Question: I have a question regarding Kivy listview and Pandas dataframes. Specifically how to list data from .xlsx to listview of kivy and then lets say delete selected entry.This is my main code:
'''
import pandas
from kivy.app import App
from kivy.uix.boxlayout import BoxLayout
from kivy.properties import ObjectProperty
from kivy.uix.listview import ListItemButton
class ItemsListItemButton(ListItemButton):
pass
class QuestionDb(BoxLayout):
items_list = ObjectProperty()
def dataframe(self):
df = pandas.read_excel("items.xlsx")
return df
class QuestionApp(App):
def build(self):
return QuestionDb()
Questionapp= QuestionApp()
Questionapp.run()
'''
This is question.kv file used to get the listview and button
'''
#: import main question
#: import ListAdapter kivy.adapters.listadapter.ListAdapter
#: import LitsItemButton kivy.uix.listview.ListItemButton
QuestionDb:
<QuestionDb>:
items_list: items_list_view
ListView:
id:items_list_view
adapter:
ListAdapter(data=main.QuestionDb.dataframe(self) ,
cls=main.ItemsListItemButton)
Button:
text: "Deletes selected entry on press"
'''
And this is the excel spreadsheet "items.xlsx" which we set as our dataframe:
'''
Item: Cost: Remaining:
Boots 10$ 5
Socks 2$ 4
Hats 5$ 10
'''
Now with this setup listview in kivy only shows the column names and lists no other items, how can i make it so that items are listed example:
'''
Boots 10$ 5
Socks 2$ 4
Hats 5$ 10
'''
Instead of this

Also any tips on how to link the button to afterwards delete the selected entry would be appreciated as well.
Hope this makes sense.
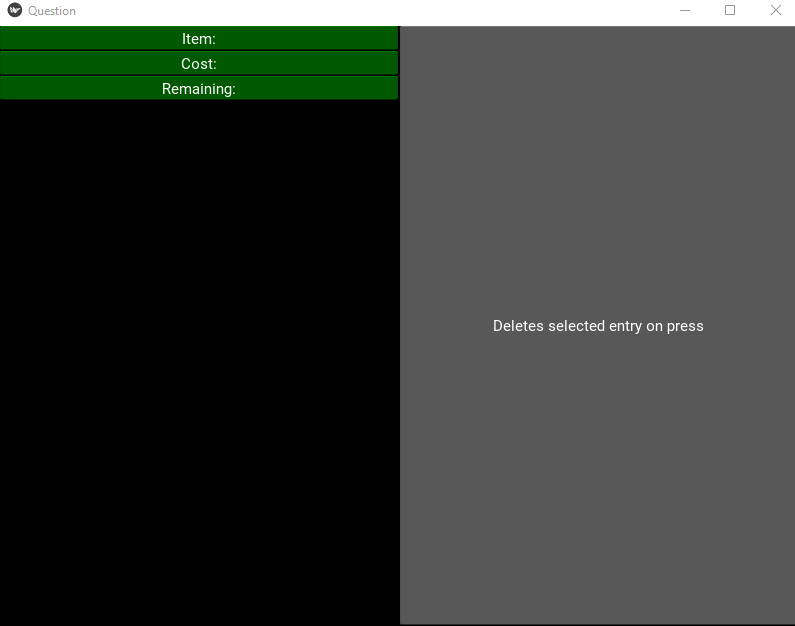
Answer: You should use Recycleview because <URL>.
In the example below, we are using a with . Recycleview supports scrolling up and down. We have binded the button with event. You can also change the button to bind event. Click on any row will invoke the method, .
<URL>
# Example
## question.py
'''
import pandas
from kivy.app import App
from kivy.uix.boxlayout import BoxLayout
from kivy.uix.label import Label
from kivy.uix.recycleview.views import RecycleDataViewBehavior
from kivy.uix.button import Button
from kivy.properties import BooleanProperty, ListProperty, ObjectProperty
from kivy.uix.recyclegridlayout import RecycleGridLayout
from kivy.uix.behaviors import FocusBehavior
from kivy.uix.recycleview.layout import LayoutSelectionBehavior
from kivy.core.window import Window
class SelectableRecycleGridLayout(FocusBehavior, LayoutSelectionBehavior,
RecycleGridLayout):
''' Adds selection and focus behaviour to the view. '''
class SelectableButton(RecycleDataViewBehavior, Button):
''' Add selection support to the Label '''
index = None
selected = BooleanProperty(False)
selectable = BooleanProperty(True)
def refresh_view_attrs(self, rv, index, data):
''' Catch and handle the view changes '''
self.index = index
return super(SelectableButton, self).refresh_view_attrs(
rv, index, data)
def on_touch_down(self, touch):
''' Add selection on touch down '''
if super(SelectableButton, self).on_touch_down(touch):
return True
if self.collide_point(*touch.pos) and self.selectable:
return self.parent.select_with_touch(self.index, touch)
def apply_selection(self, rv, index, is_selected):
''' Respond to the selection of items in the view. '''
self.selected = is_selected
class QuestionDb(BoxLayout):
items_list = ObjectProperty(None)
column_headings = ObjectProperty(None)
rv_data = ListProperty([])
def __init__(self, **kwargs):
super(QuestionDb, self).__init__(**kwargs)
self.get_dataframe()
def get_dataframe(self):
df = pandas.read_excel("items.xlsx")
# Extract and create column headings
for heading in df.columns:
self.column_headings.add_widget(Label(text=heading))
# Extract and create rows
data = []
for row in df.itertuples():
for i in range(1, len(row)):
data.append([row[i], row[0]])
self.rv_data = [{'text': str(x[0]), 'Index': str(x[1]), 'selectable': True} for x in data]
def delete_row(self, instance):
# TODO
print("delete_row:")
print("Button: text={0}, index={1}".format(instance.text, instance.index))
print(self.rv_data[instance.index])
print("Pandas: Index={}".format(self.rv_data[instance.index]['Index']))
class QuestionApp(App):
def build(self):
Window.clearcolor = (1, 1, 1, 1) # white background
return QuestionDb()
if __name__ == "__main__":
QuestionApp().run()
'''
## question.kv
'''
#:kivy 1.10.0
<SelectableButton>:
# Draw a background to indicate selection
canvas.before:
Color:
rgba: (0, 0.517, 0.705, 1) if self.selected else (0, 0.517, 0.705, 1)
Rectangle:
pos: self.pos
size: self.size
background_color: [1, 0, 0, 1] if self.selected else [1, 1, 1, 1] # dark red else dark grey
on_release: app.root.delete_row(self)
<QuestionDb>:
column_headings: column_headings
orientation: "vertical"
Label:
canvas.before:
Color:
rgba: (0, 0, 1, .5) # 50% translucent blue
Rectangle:
pos: self.pos
size: self.size
text: 'Click on any row to delete'
size_hint: 1, 0.1
GridLayout:
canvas.before:
Color:
rgba: (1, 0.2, 0, .5) # 50% translucent orange red
Rectangle:
pos: self.pos
size: self.size
id: column_headings
size_hint: 1, None
size_hint_y: None
height: 25
cols: 3
BoxLayout:
canvas.before:
Color:
rgba: (.0, 0.9, .1, .3)
Rectangle:
pos: self.pos
size: self.size
RecycleView:
viewclass: 'SelectableButton'
data: root.rv_data
SelectableRecycleGridLayout:
cols: 3
key_selection: 'selectable'
default_size: None, dp(26)
default_size_hint: 1, None
size_hint_y: None
height: self.minimum_height
multiselect: True
touch_multiselect: True
'''
# Output
<URL>